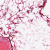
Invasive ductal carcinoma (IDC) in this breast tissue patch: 0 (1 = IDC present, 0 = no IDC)